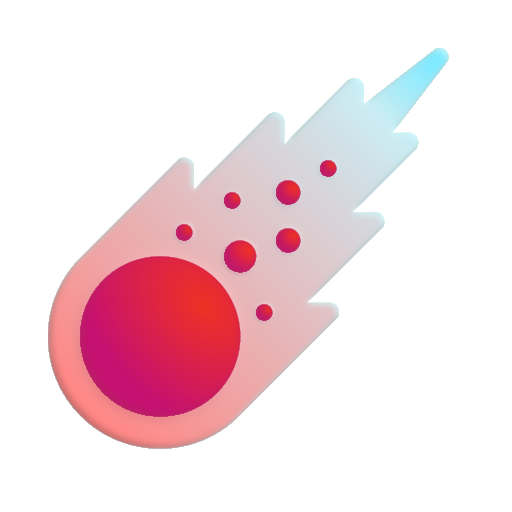
comet color